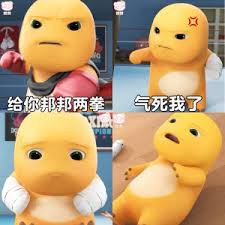
Label: nailong